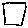
Label: square